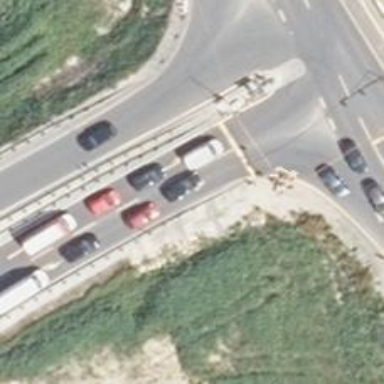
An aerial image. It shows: Road with traffic signals controlling the flow of traffic.